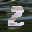
Label: 2